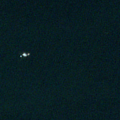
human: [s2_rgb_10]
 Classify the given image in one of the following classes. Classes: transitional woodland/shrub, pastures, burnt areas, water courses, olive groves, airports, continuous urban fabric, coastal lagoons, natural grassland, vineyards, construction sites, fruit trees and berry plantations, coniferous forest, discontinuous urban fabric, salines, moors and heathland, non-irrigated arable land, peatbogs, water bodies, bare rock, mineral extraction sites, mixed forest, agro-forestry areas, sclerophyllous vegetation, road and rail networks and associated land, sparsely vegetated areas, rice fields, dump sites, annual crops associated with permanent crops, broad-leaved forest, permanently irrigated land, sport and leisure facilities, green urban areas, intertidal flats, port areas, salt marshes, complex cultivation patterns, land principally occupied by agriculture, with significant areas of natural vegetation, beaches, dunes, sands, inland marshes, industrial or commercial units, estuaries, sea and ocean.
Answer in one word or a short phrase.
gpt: sea and ocean